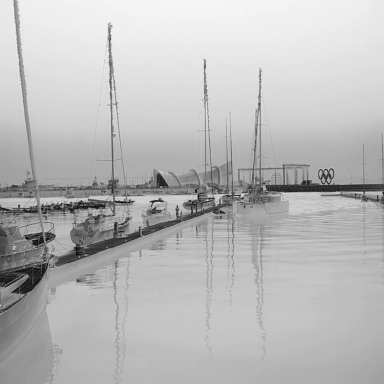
There are eight objects shown in the infrared image, including six sailboats, and two canoes.